Question: I was working with my php server & phpmyadmin for MYSQL. I wanted to install some packages with composer, than somehow I changed permissions on my project folder and than database from phpmyadmin disappeared. I lost everything. I am trying to recover it for 3 hours. I am receiving these errors when I am trying to import create_tables.sql
'''
#13 - Can't get stat of './phpmyadmin' (Errcode: 13 - Permission denied)
'''
and
'''
Warning in ./libraries/dbi/DBIMysqli.php#261
mysqli_query(): (HY000/1018): Can't read '.' (error code: 13 - Permission denied)
'''
I am running on Web server:
Apache/2.4.23 (Unix) PHP/5.6.25
libmysql - mysqlnd 5.0.11-dev
Database server:
5.7.16 - MySQL Community Server (GPL)

Does someone know how to fix this?
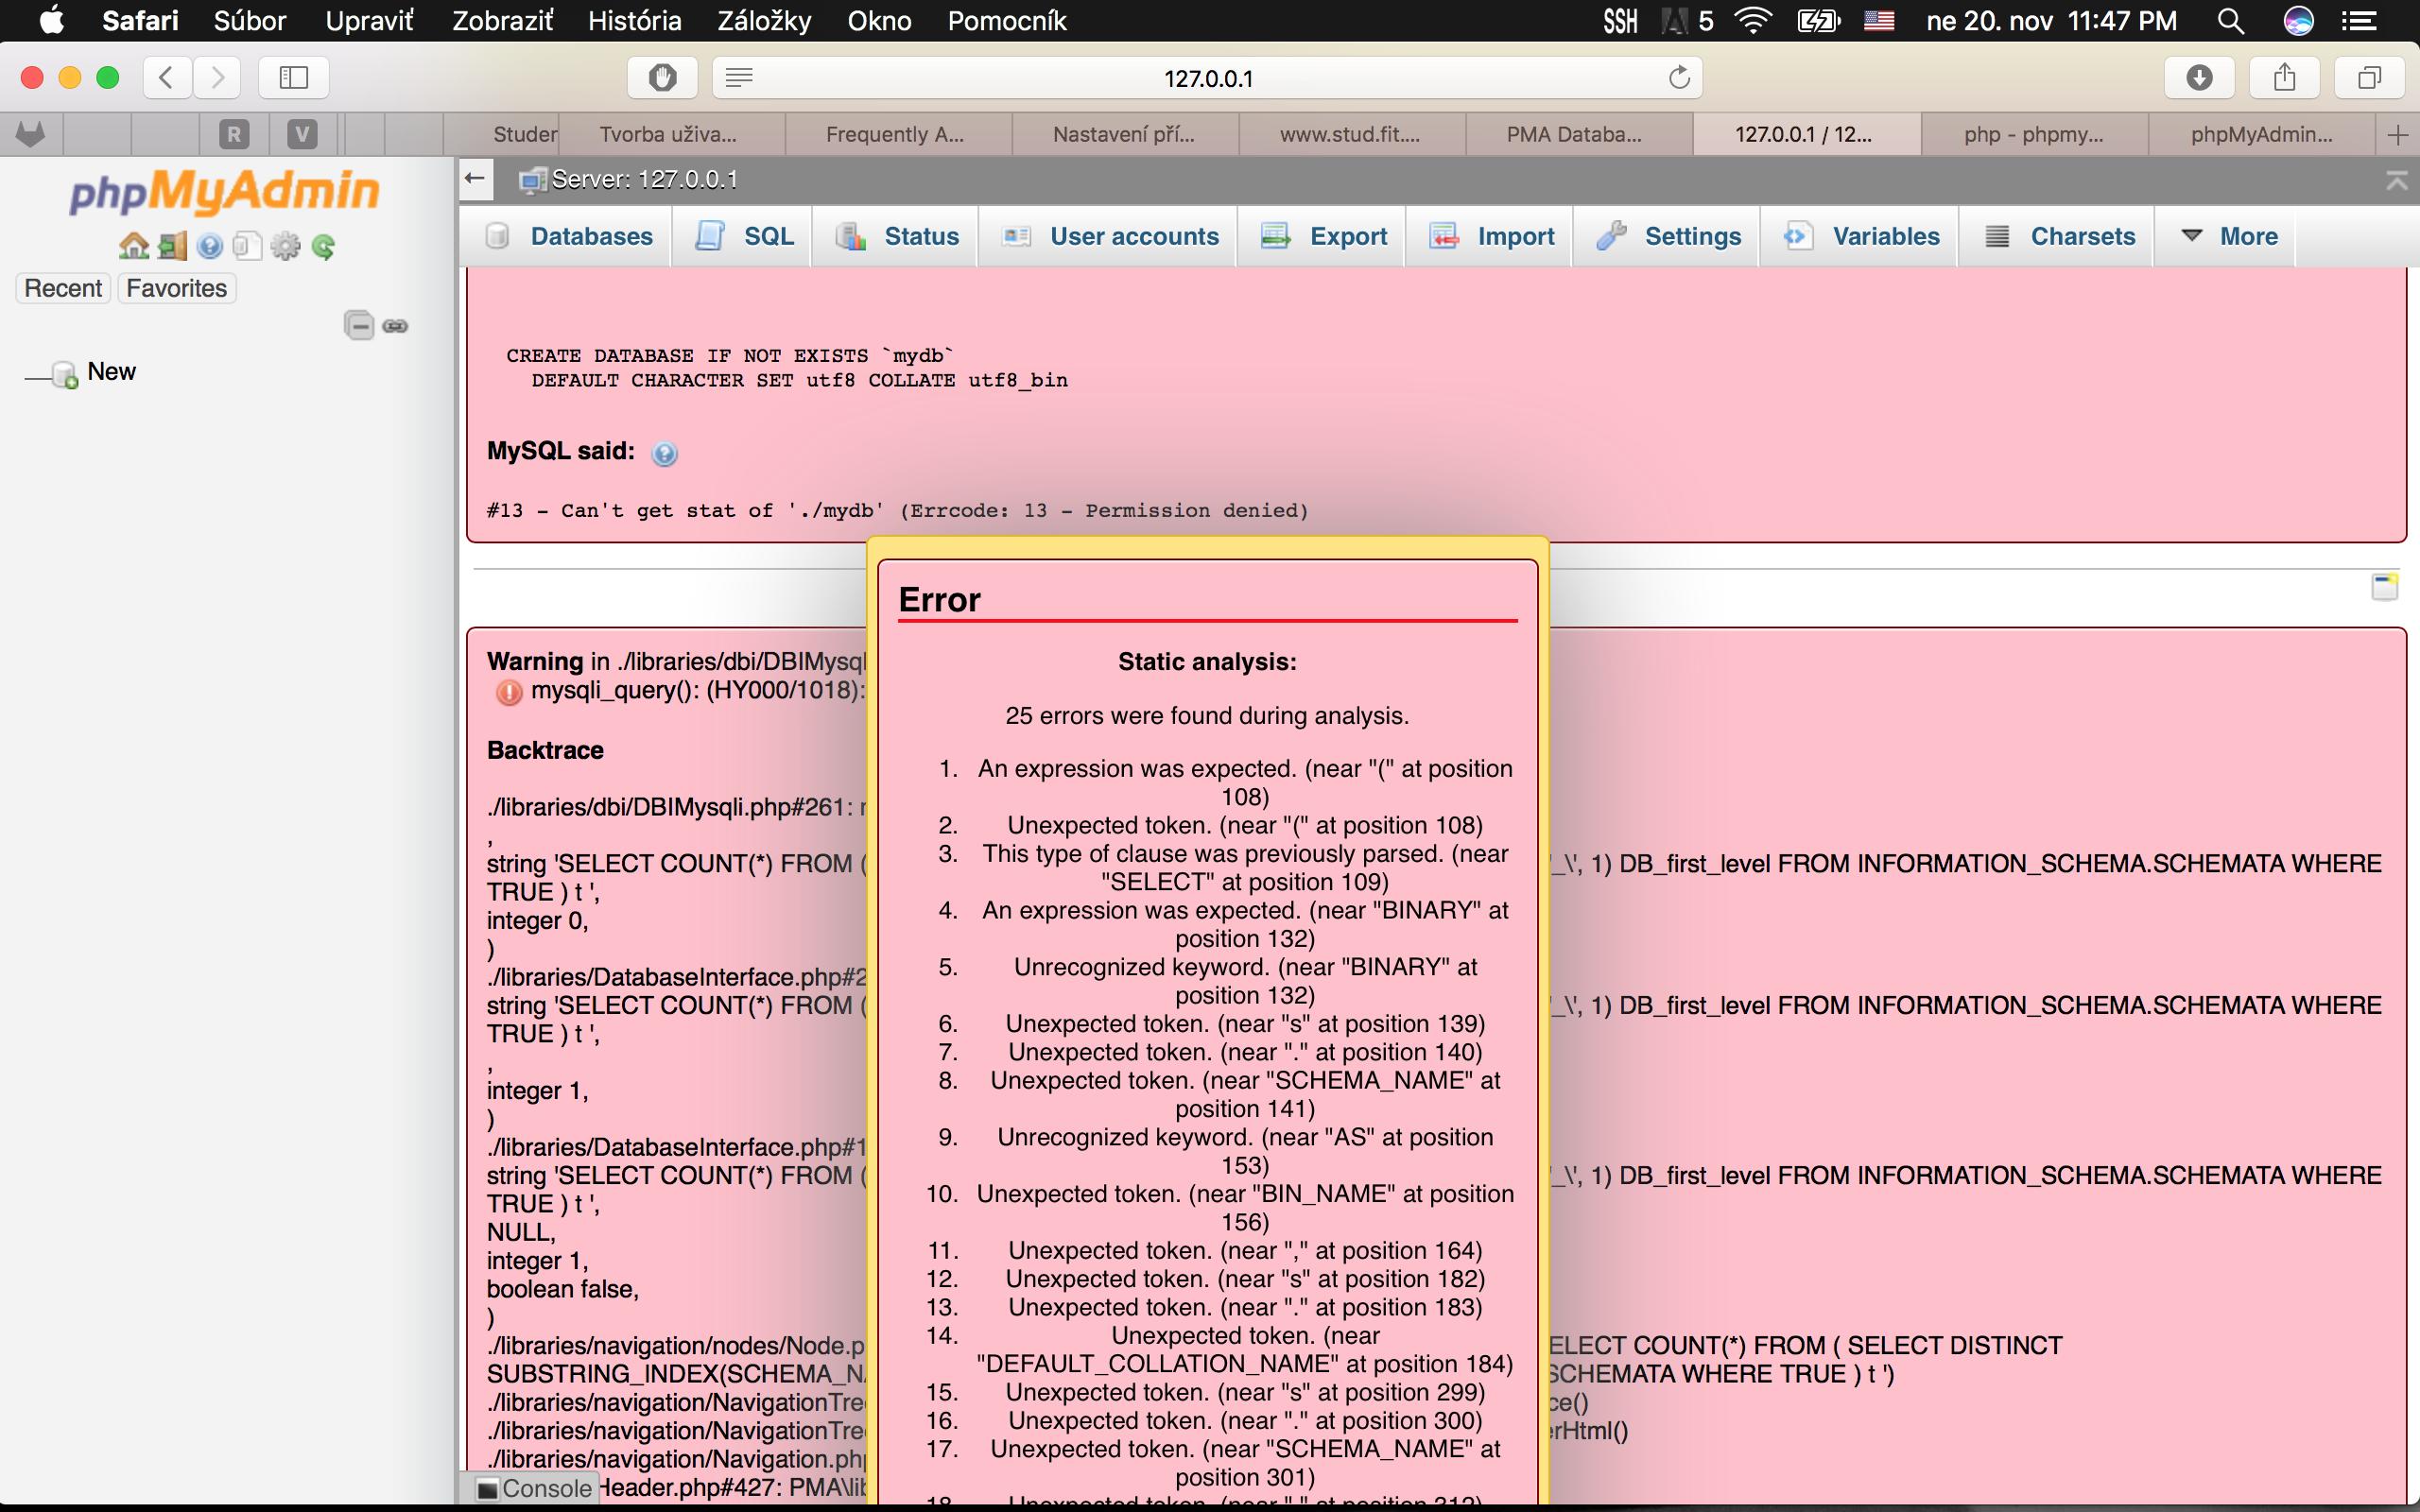
Answer: Seems that the web server cannot read some (or all) files in the phpmyadmin directory ('(Errcode: 13 - Permission denied)').
You need to fix the permissions by executing the following commands, assuming the phpmyadmin is located at '/path/to/phpmyadmin':
'''
find /path/to/phpmyadmin -type d -exec chmod 755 {} \;
find /path/to/phpmyadmin -type f -exec chmod 644 {} \;
'''
Obviously, you need to replace '/path/to/phpmyadmin' with the actual path.